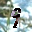
Label: 9